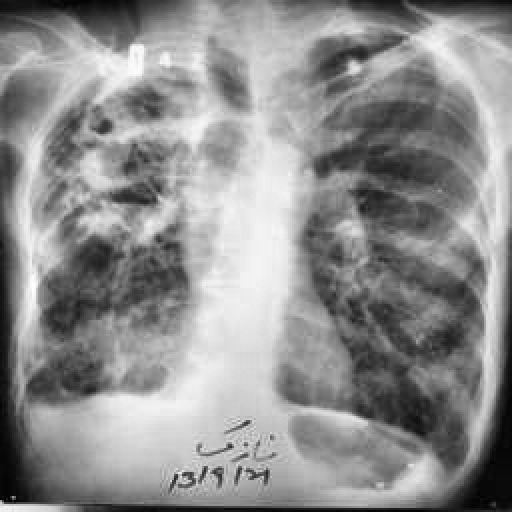
Finding: TUBERCULOSIS